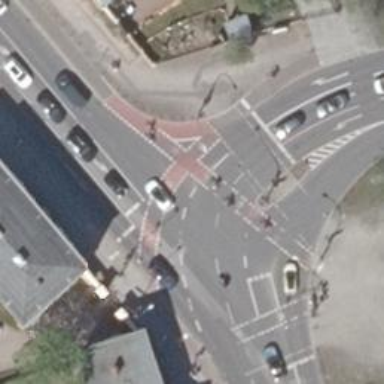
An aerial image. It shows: Road with traffic signals at crossing.